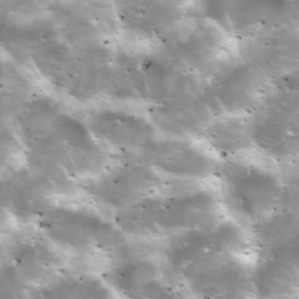
Label: non_frost